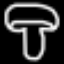
Label: mushroom